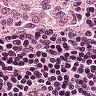
Metastatic tissue present: no